Question: I have a problem now with displaying an image from an exist file ...
'''
try
{
bool EndFlag = false;
string fileLoc = @"../../../../samples/jpeg_" + DateTime.Now.ToString("yyyyMMdd_hhmmss") + ".jpg";
//Create a file Stream to save the body of the JPEG File content.
FileStream fs = null;
fs = new FileStream(fileLoc, FileMode.OpenOrCreate, FileAccess.Write);
do
{
ReadJpegFileCommand();
CamPort.DiscardOutBuffer();
CamPort.DiscardInBuffer();
for (int i = 0; i < 5; i++)
header[i] = (byte)CamPort.ReadByte();
if (((int)header[0] == 0x76) && (header[1] == 0x00) && (header[2] == 0x32) && (header[3] == 0x00) && (header[4] == 0x00))
{
for (int i = 0; i < 32; i++)
ImageBody[i] = (byte)CamPort.ReadByte();
/*
* writing the bytes that have been read till now to a file
*/
fs.Write(ImageBody, 0, ImageBody.Length);
for (int i = 1; i < ImageBody.Length; i++) // check if reached to the last two bytes(FF D9) of the body to stop reading the body.
{
if ((ImageBody[i - 1] == 0xFF) && (ImageBody[i - 0] == 0xD9))
{
EndFlag = true;
MessageBox.Show("FFD9 has been received");
OneSnap.Image =(Bitmap)System.Drawing.Image.FromStream(fs);
fs.Close();
}
}
}
else
{
MessageBox.Show("Error,Try again"); // The first 5 bytes does not match the header
}
for (int i = 0; i < footer.Length; i++)
{
footer[i] = (byte)CamPort.ReadByte();
}
// update the starting address
M += (UInt16)ImageBody.Length;
//Progress.PerformStep();
}while(!EndFlag);
}
catch (System.Exception ex) { MessageBox.Show(ex.Message); }
'''
When I have used this statements :
'''
OneSnap.Image =(Bitmap)System.Drawing.Image.FromStream(fs);
fs.Close();
'''
I had this error : "Parameter is not valid"
but when I've tried with alternative way and replaced the previous statements by ::
'''
fs.Close();
OneSnap.Image =(Bitmap)System.Drawing.Image.FromFile(fileLoc);
'''
I showed the image in the picture box .. but then when I have executed the program more I had this error :: " Out of memory " and couldn't see the image in the picture box (OneSnap) >>> How to solve this ??
sample :: ( this image has been captured by link Sprite Jpeg Camera )

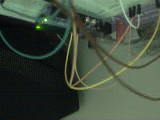
Answer: Looks like the file you created is not a valid picture, so can't be converted to a Bitmap.
See the <URL>:
Can't see a way to "fix" this, but you can verify by trying to view the file in picture viewer; if you can view it then you might need something more complex than what System.Drawing offers.
Edit: might be easier than any of us imagined. Try changing the order of your lines:
'''
fs.Close();
OneSnap.Image =(Bitmap)System.Drawing.Image.FromStream(fs);
'''
Might be that while the stream is open, the Bitmap internal code can't read from the file.
Another approach is using MemoryStream instead. For this, first add a List to store all the bytes:
'''
List<byte> arrAllBytes = new List<byte>();
'''
Now instead of this line:
'''
fs.Write(ImageBody, 0, ImageBody.Length);
'''
Have this code:
'''
arrAllBytes.AddRange(ImageBody);
'''
And finally:
'''
MemoryStream stream = new MemoryStream(arrAllBytes.ToArray())
OneSnap.Image = System.Drawing.Image.FromStream(stream);
'''